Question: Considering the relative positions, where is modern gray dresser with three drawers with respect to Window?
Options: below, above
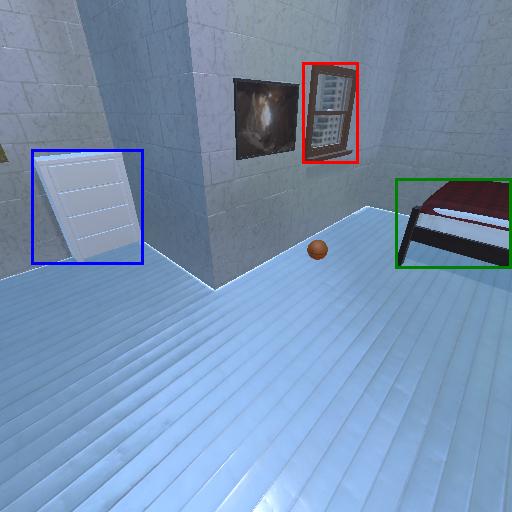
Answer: below